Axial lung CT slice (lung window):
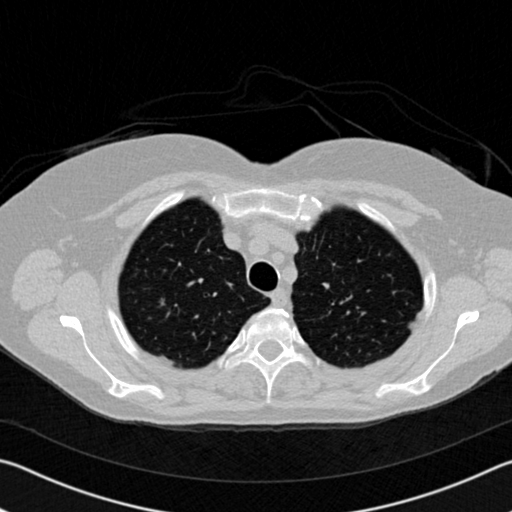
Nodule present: no